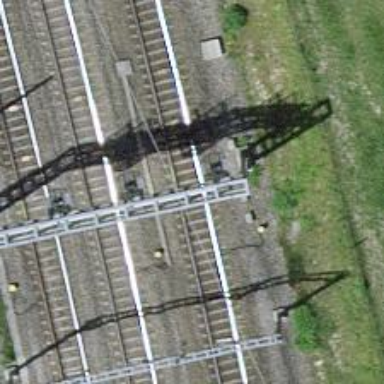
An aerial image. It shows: Railway signal.